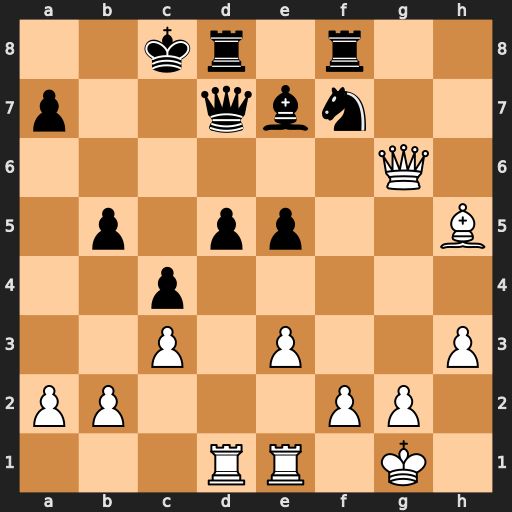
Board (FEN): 2kr1r2/p2qbn2/6Q1/1p1pp2B/2p5/2P1P2P/PP3PP1/3RR1K1
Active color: w
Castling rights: -
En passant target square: -
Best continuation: Bg4 Kc7 Bxd7